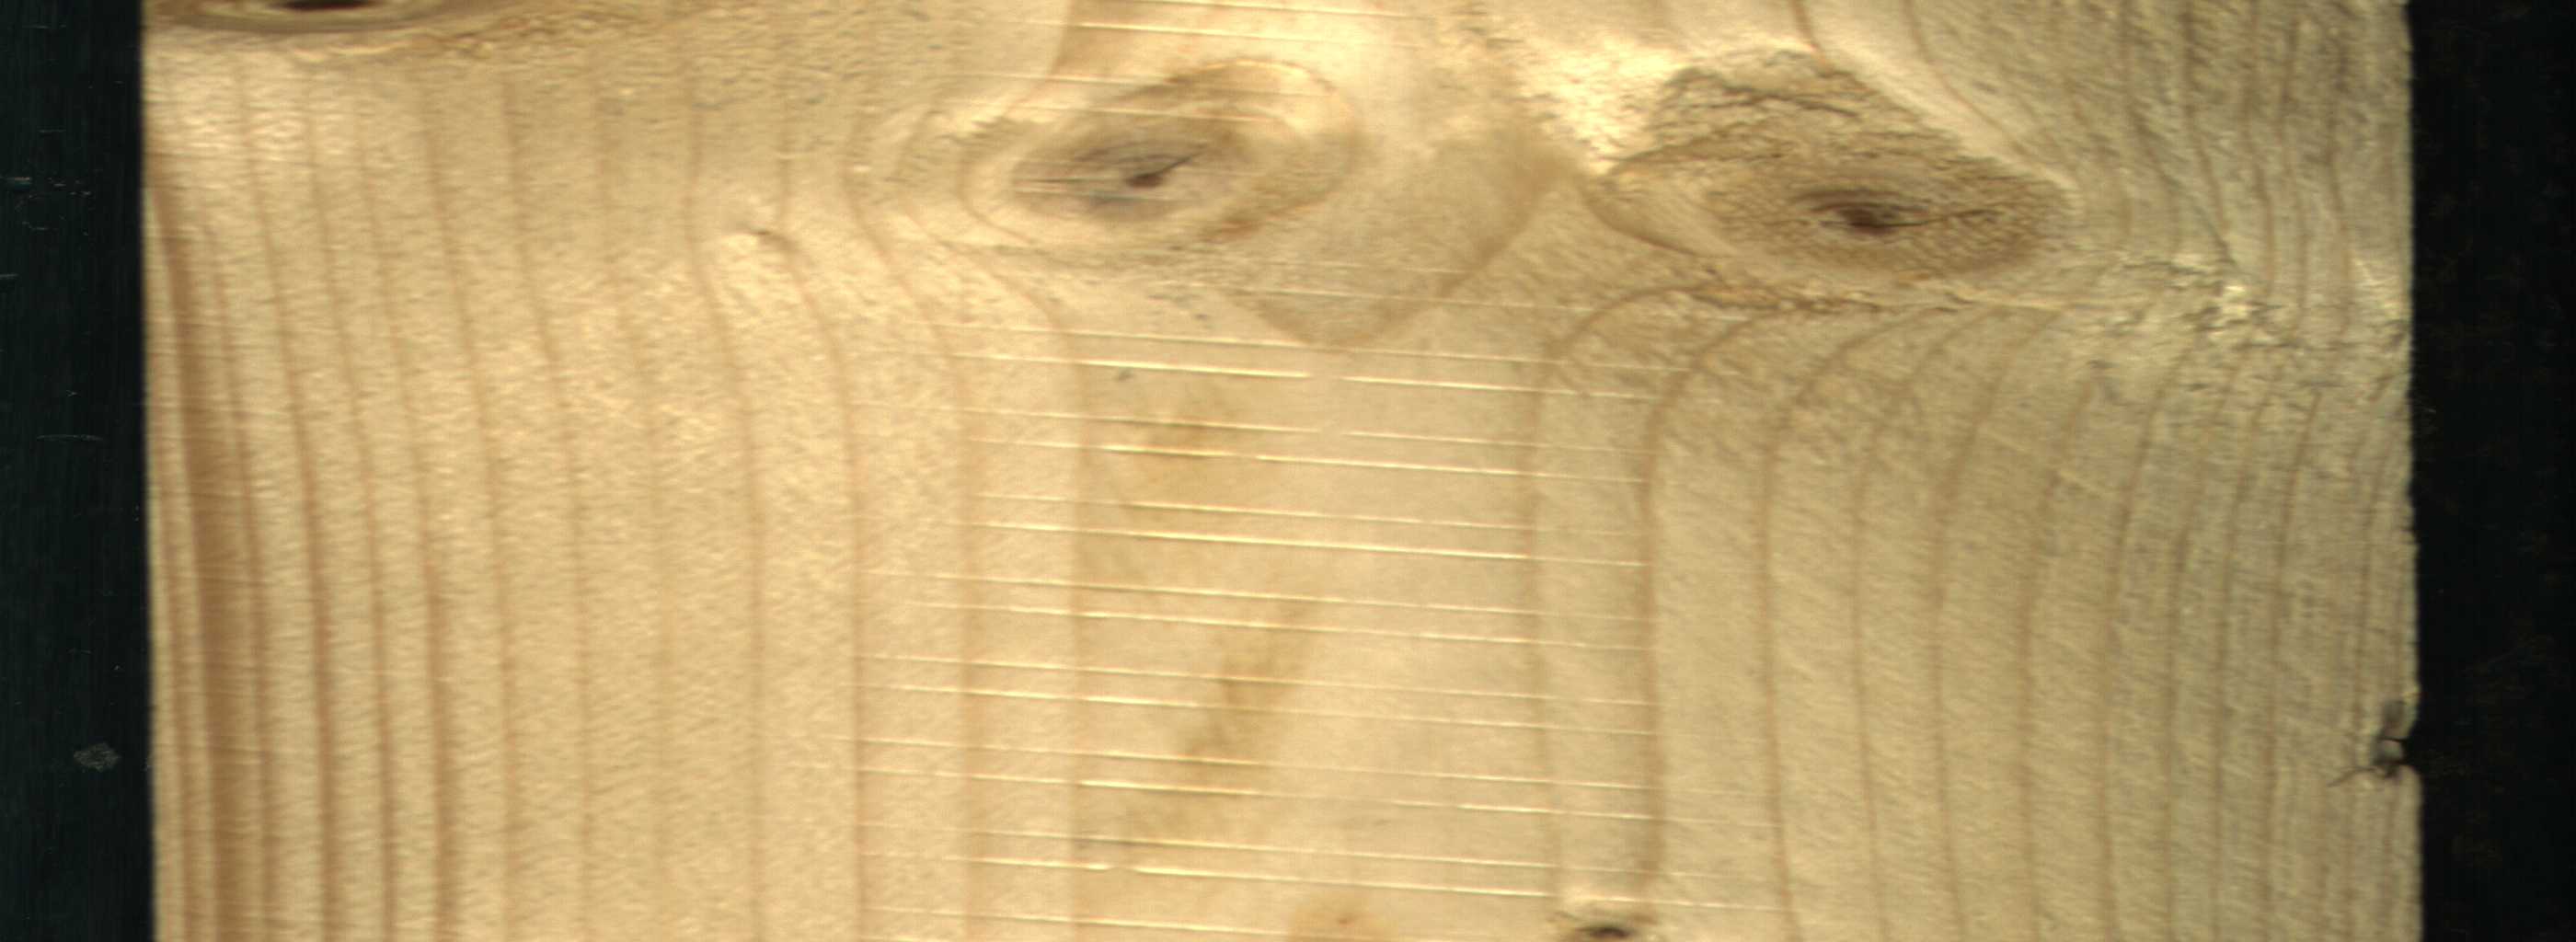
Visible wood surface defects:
Crack
knot_with_crack
knot_with_crack
Dead_Knot
Live_Knot